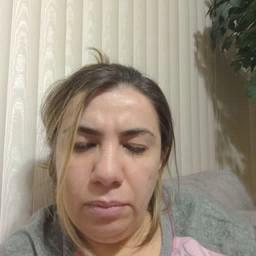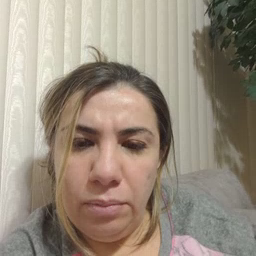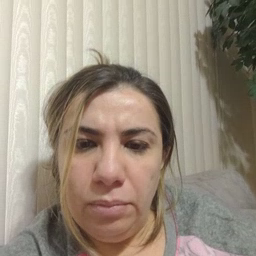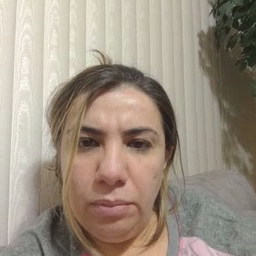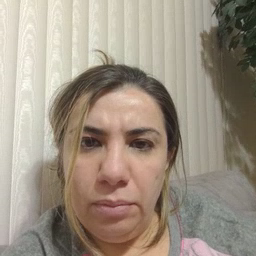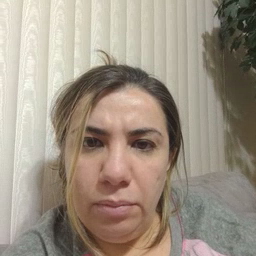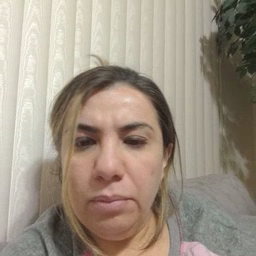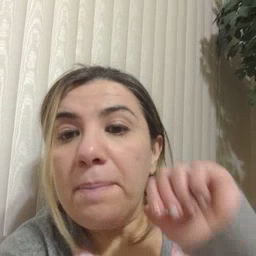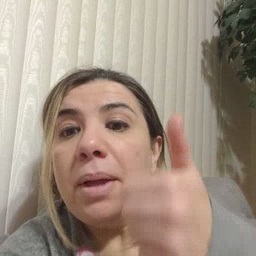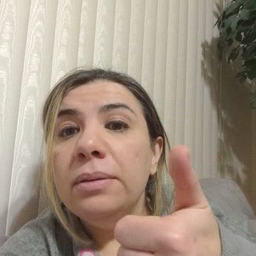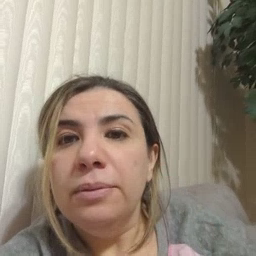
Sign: tomorrow